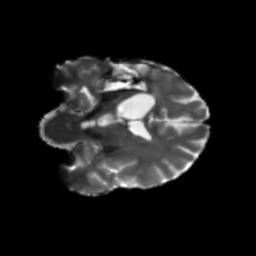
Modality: T2w
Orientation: coronal
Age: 42
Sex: male
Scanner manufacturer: siemens
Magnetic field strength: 3 T
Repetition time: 5.25 s
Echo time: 0.08 s